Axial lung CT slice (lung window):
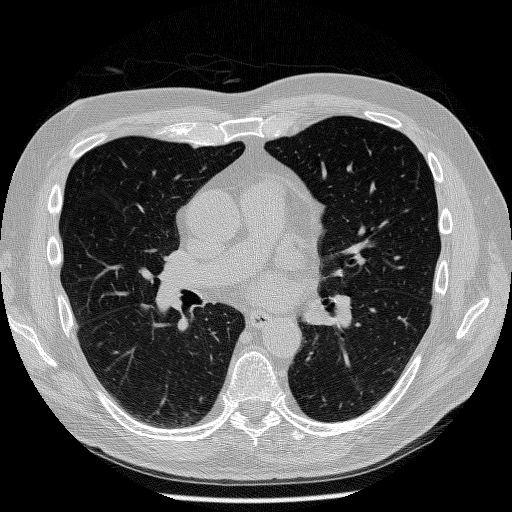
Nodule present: yes
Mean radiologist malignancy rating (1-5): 2.75